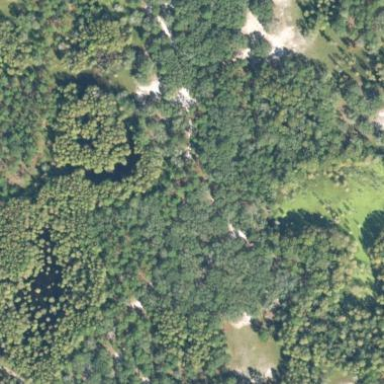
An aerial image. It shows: Serene woodland landscape.